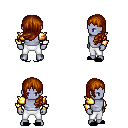
a pixel art fantasy rpg character, male body template, dark elf, purple skin, gold arm armor, white pants, brunette left-swept hairstyle, black slippers, four views (front, back, left, right), 2x2 character sprite sheet, small pixel art, hard edges, no anti-aliasing